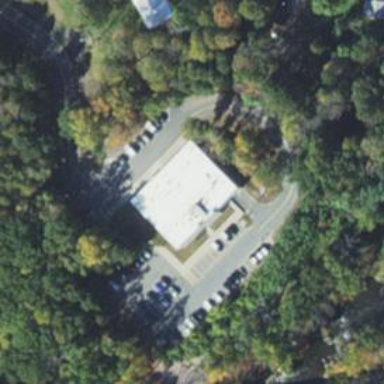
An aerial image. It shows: Civic building.